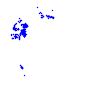
Particle: electron